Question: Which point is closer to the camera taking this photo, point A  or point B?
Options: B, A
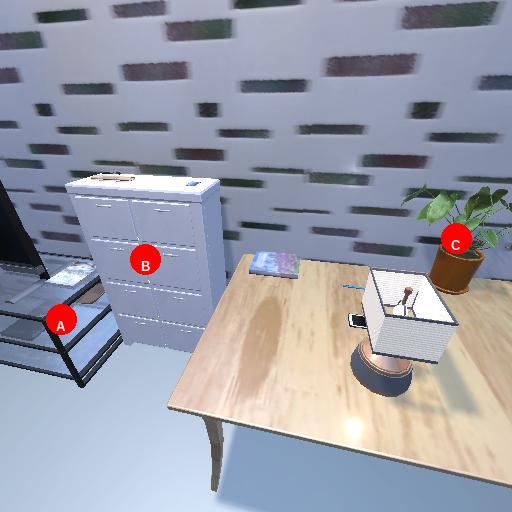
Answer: B